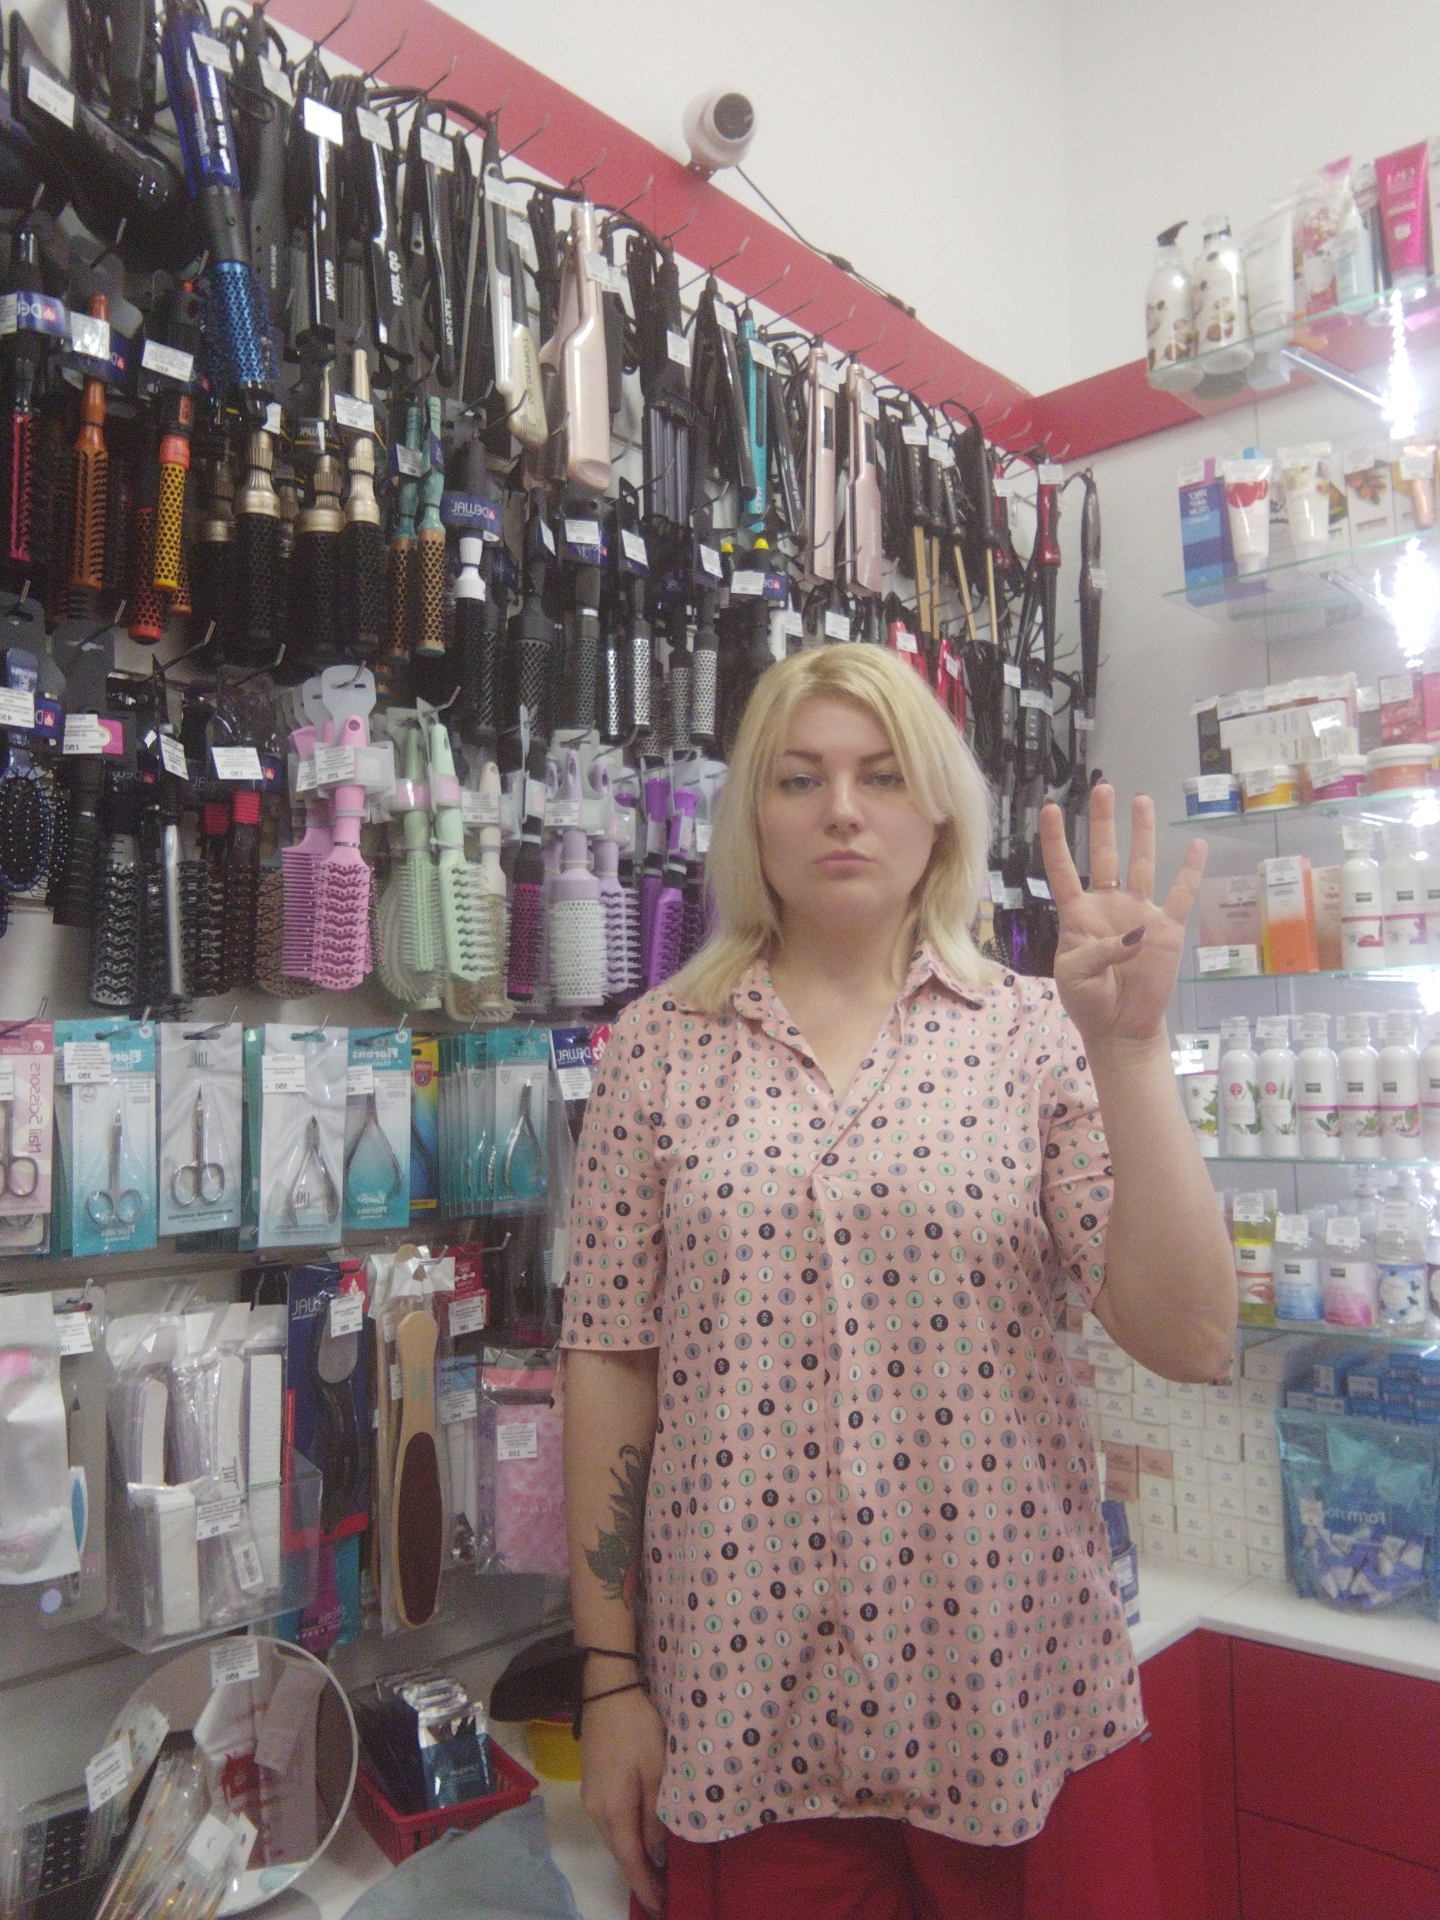
Label: noise